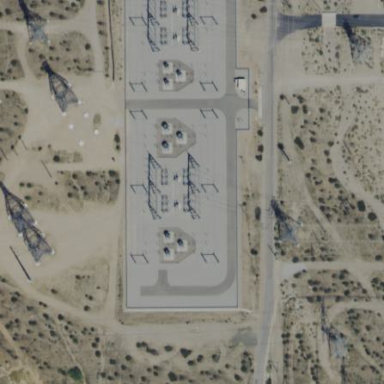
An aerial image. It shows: Power substation primarily used for electricity generation.